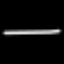
Label: line